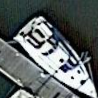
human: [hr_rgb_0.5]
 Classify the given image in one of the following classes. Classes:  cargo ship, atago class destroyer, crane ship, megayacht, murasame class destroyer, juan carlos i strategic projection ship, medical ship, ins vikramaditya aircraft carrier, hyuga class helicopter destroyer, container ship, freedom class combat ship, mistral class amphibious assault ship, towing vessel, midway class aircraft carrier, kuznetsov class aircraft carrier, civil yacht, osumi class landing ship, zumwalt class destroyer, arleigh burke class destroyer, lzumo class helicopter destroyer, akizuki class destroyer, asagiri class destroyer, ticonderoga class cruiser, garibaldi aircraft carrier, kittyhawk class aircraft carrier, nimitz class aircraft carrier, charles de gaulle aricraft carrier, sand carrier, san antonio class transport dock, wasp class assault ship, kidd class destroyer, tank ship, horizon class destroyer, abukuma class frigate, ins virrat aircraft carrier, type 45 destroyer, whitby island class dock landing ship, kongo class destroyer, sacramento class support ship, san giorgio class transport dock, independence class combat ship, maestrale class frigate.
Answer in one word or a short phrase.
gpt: Civil yacht